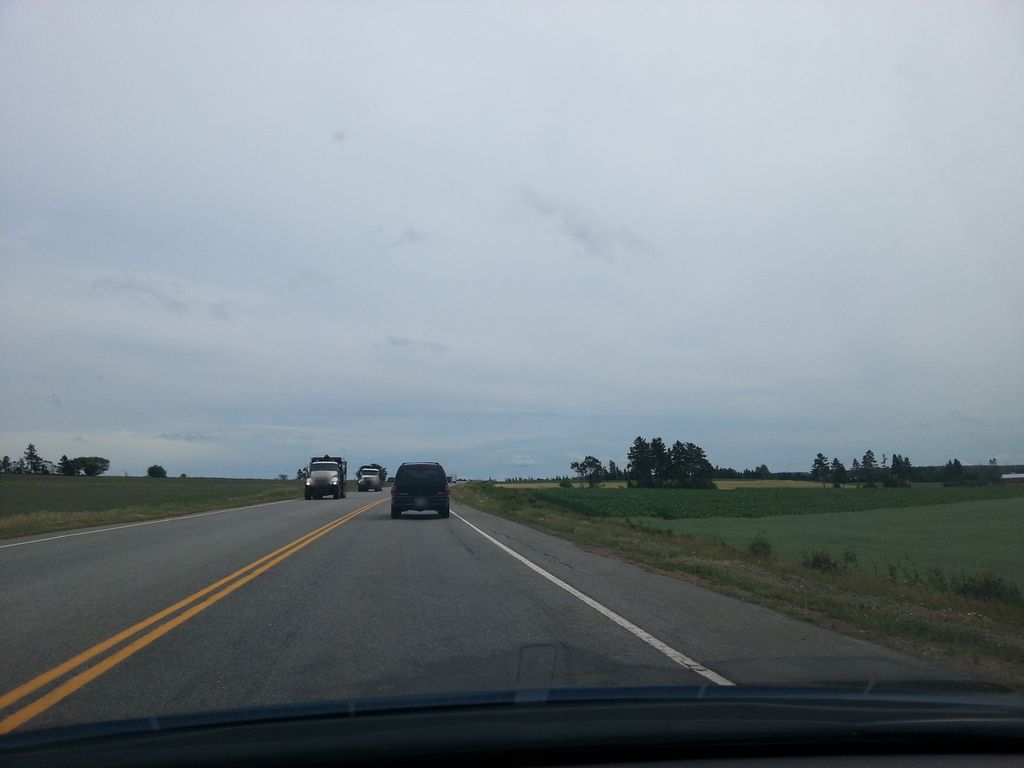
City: charlottetown